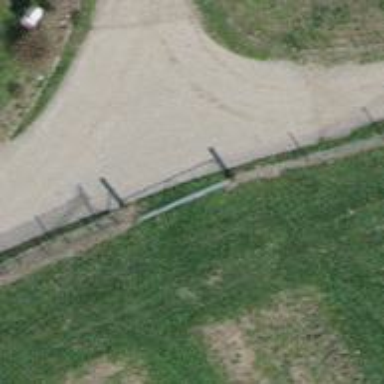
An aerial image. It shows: Track with compacted grade 2 surface.